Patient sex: F
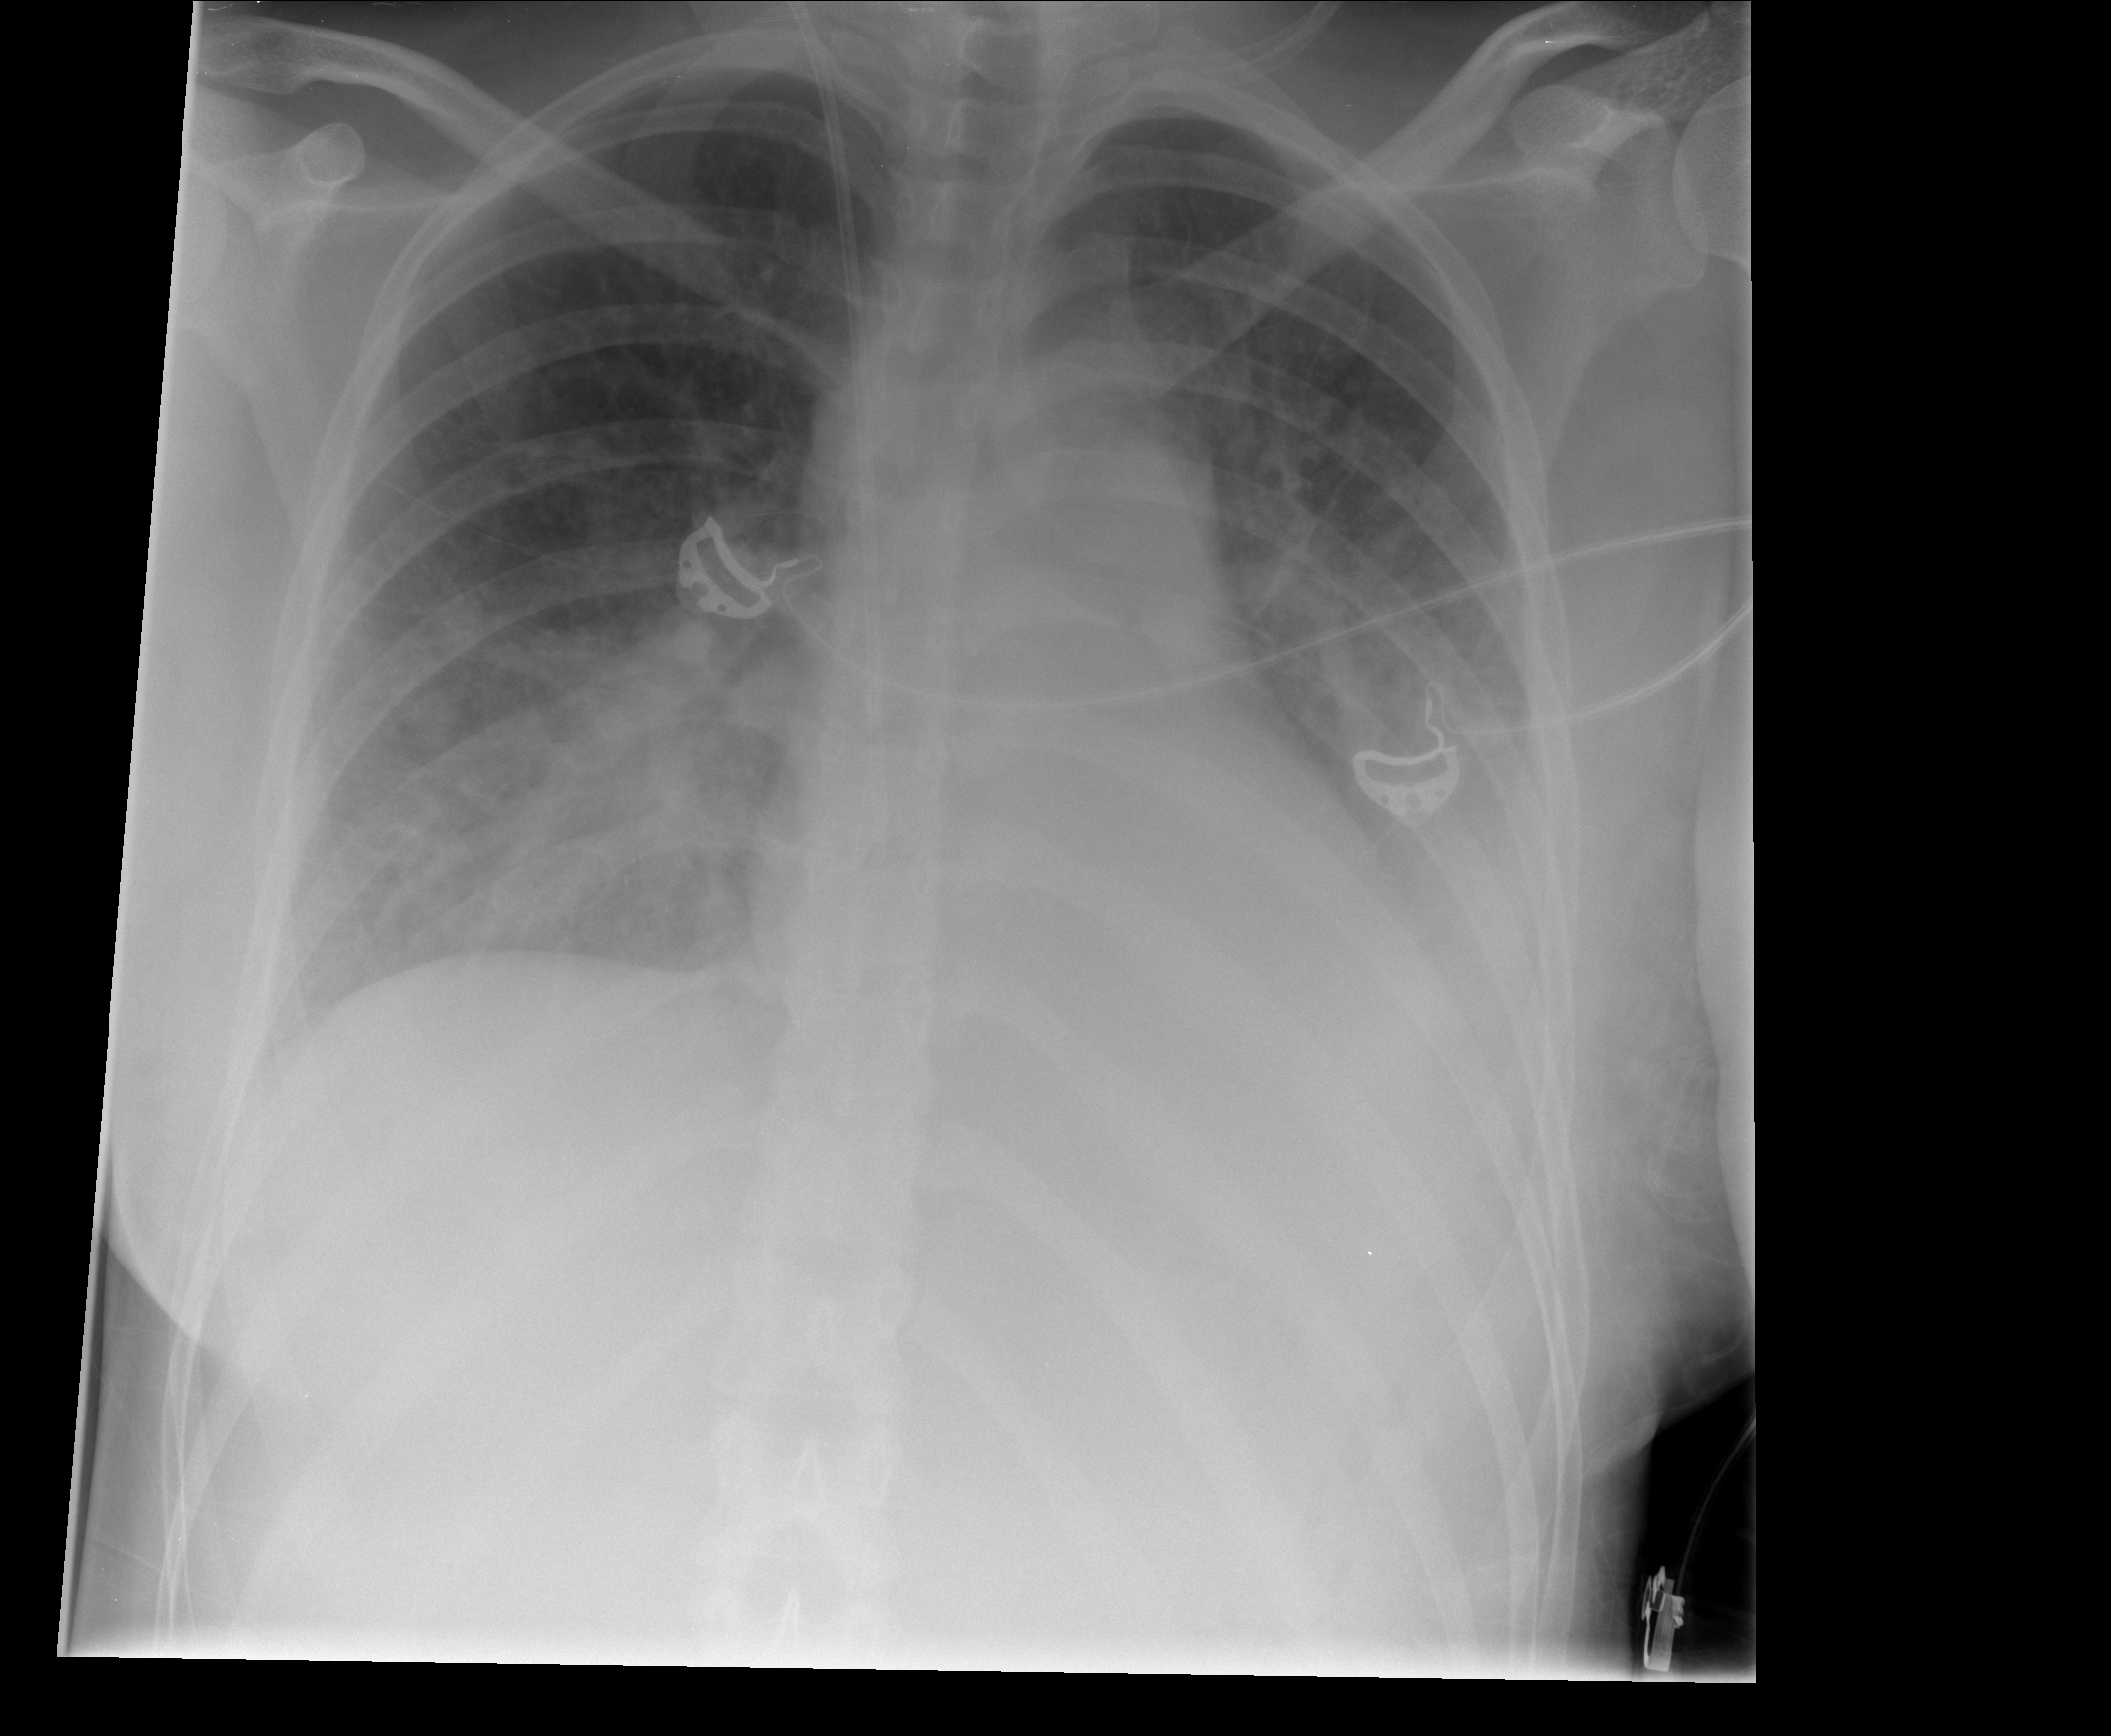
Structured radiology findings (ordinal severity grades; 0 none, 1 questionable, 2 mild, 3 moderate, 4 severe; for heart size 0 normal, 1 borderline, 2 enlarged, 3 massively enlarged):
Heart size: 0
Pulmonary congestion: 0
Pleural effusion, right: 1
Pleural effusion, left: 2
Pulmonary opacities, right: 3
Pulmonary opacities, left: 3
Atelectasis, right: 2
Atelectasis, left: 2